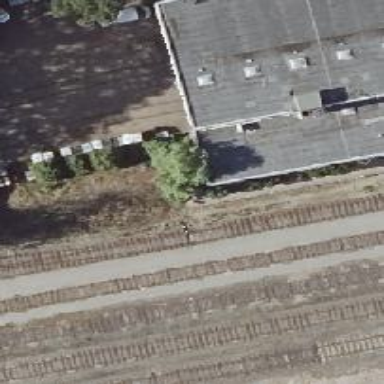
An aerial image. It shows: Railway line on embankment.